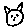
Label: cat